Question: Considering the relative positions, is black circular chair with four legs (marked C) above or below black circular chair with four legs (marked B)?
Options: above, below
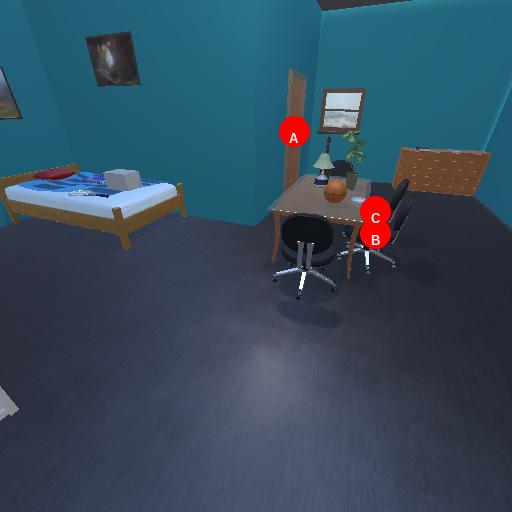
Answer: above